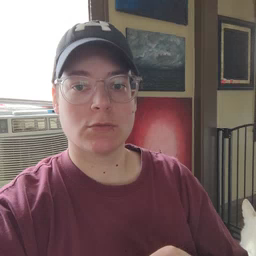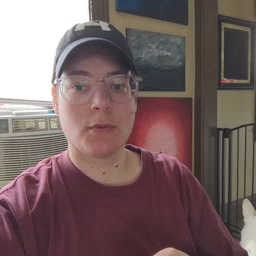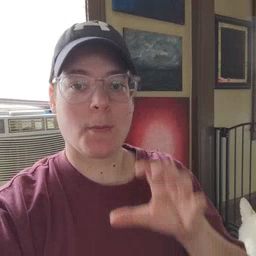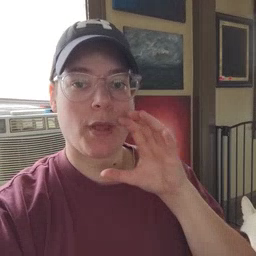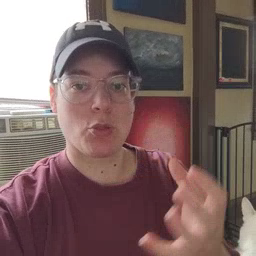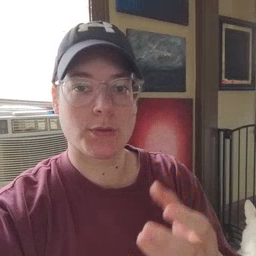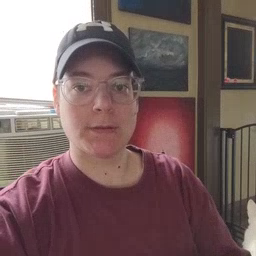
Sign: balloon